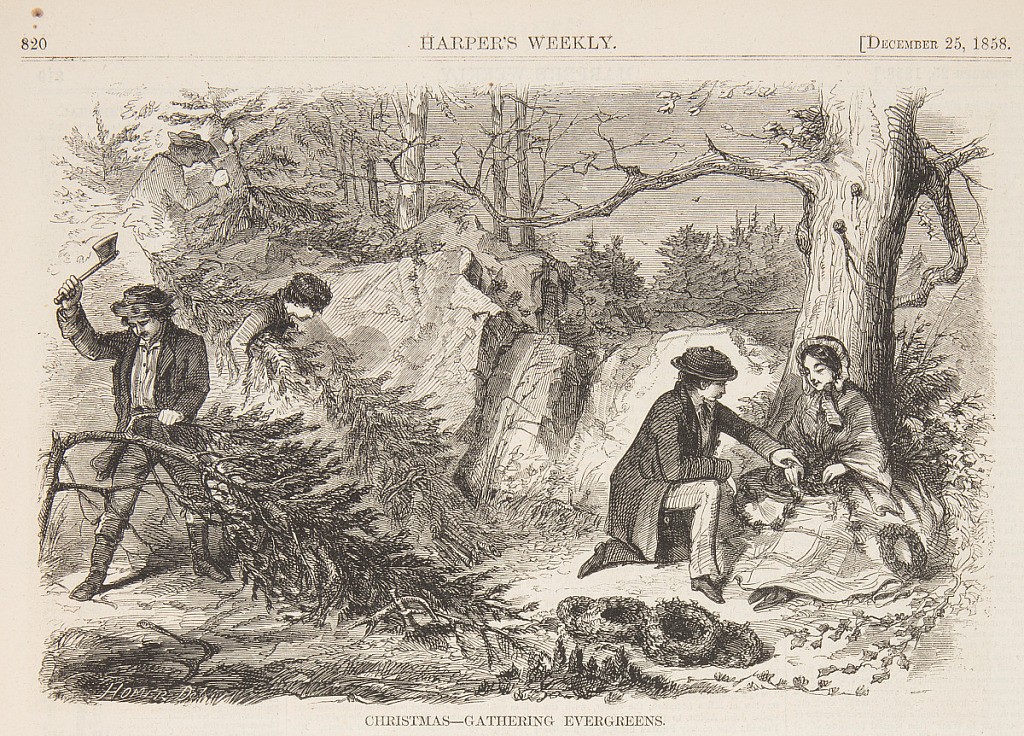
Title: Christmas – Gathering Evergreens
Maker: Winslow Homer, American, 1836–1910
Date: December 25, 1858
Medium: Wood engraving in black ink on paper
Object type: Print
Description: Scene in a forest where two men cut down evergreen trees near large rocks. At right, another man and woman make wreaths. Upper half of the page.